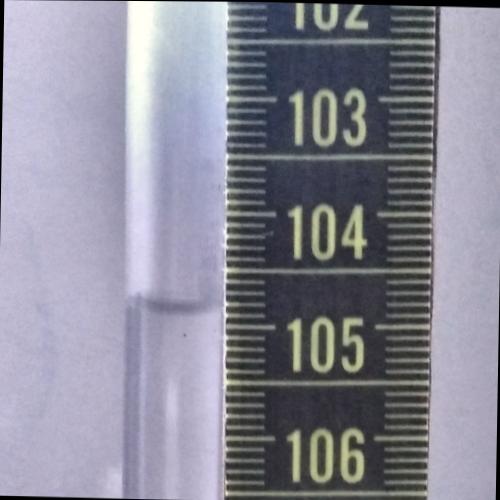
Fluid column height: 104.8 cm